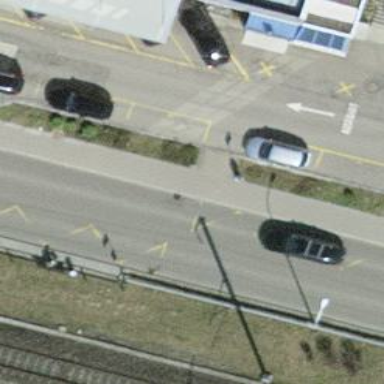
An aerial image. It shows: Public transport stop position.